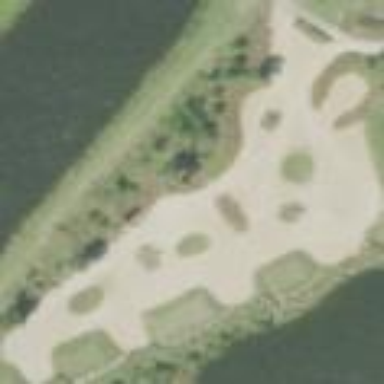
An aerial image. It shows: Golf bunker filled with sandy terrain.